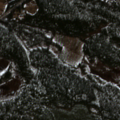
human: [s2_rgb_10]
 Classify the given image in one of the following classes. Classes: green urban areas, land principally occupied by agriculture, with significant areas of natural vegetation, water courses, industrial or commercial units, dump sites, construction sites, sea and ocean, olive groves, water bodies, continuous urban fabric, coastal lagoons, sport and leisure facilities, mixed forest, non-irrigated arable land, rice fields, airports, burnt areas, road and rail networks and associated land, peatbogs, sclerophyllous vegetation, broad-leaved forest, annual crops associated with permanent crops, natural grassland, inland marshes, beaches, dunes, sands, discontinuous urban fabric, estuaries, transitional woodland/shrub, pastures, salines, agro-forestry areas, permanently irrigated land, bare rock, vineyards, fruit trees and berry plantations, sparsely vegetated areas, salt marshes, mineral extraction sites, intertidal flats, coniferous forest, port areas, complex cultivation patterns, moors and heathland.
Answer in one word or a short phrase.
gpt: land principally occupied by agriculture, with significant areas of natural vegetation, coniferous forest